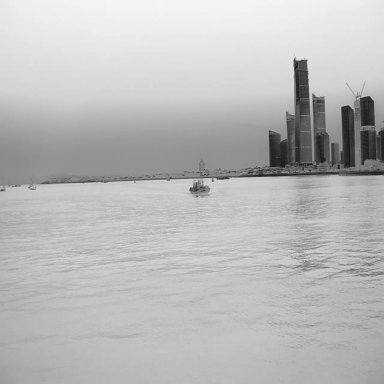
There is a container_ship in the infrared image.